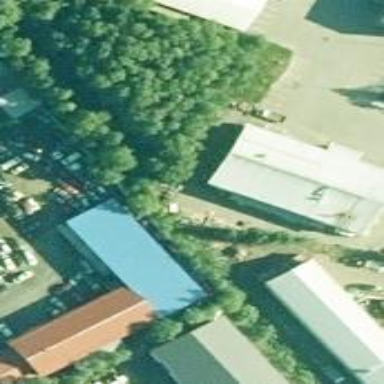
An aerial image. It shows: Commercial building.